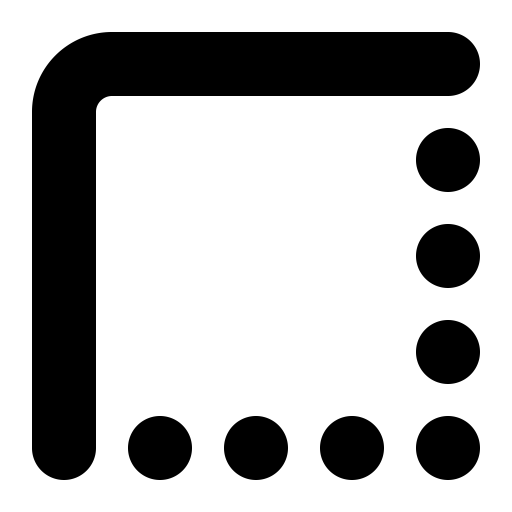
Tags: icon, FontAwesome, fa-icon, solid, border, top, left